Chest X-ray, AP view. Patient: 59 years old, sex M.
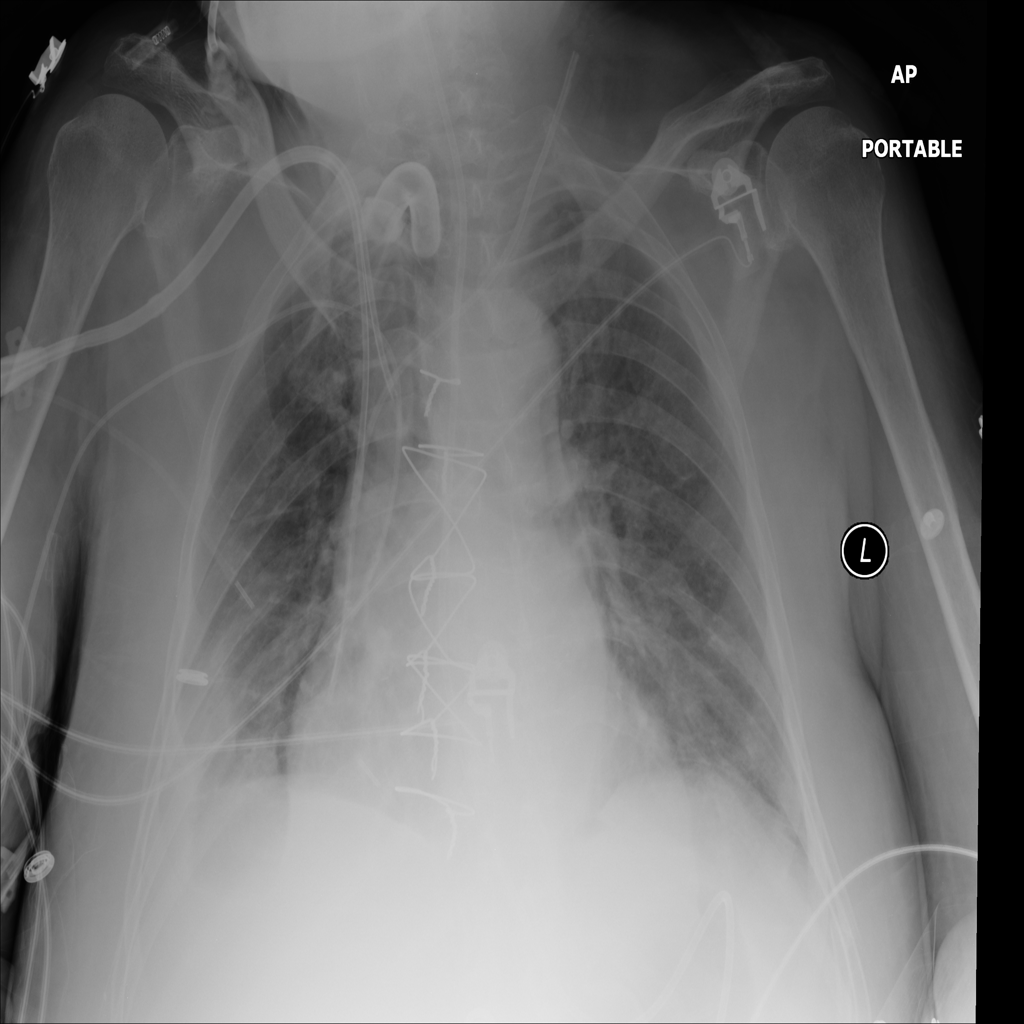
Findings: No Finding